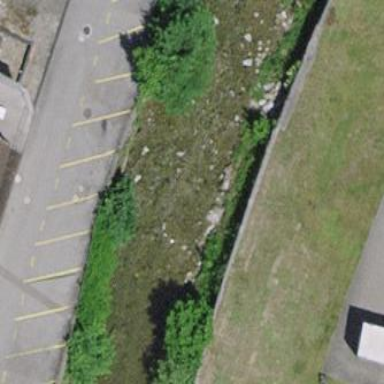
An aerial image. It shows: Parking area.